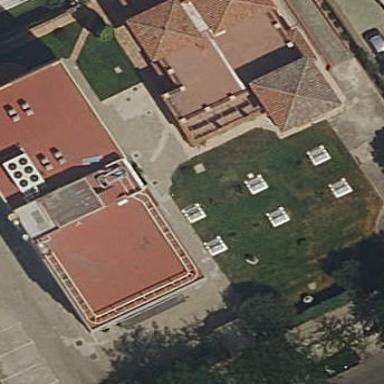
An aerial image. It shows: Library.